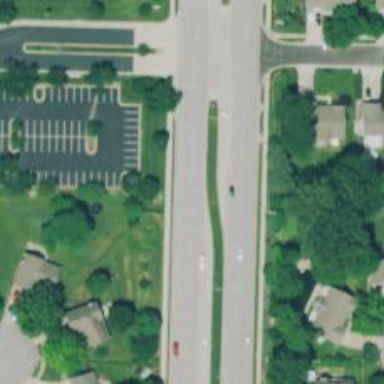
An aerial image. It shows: Dash road marking.